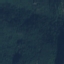
Land use / land cover: Forest